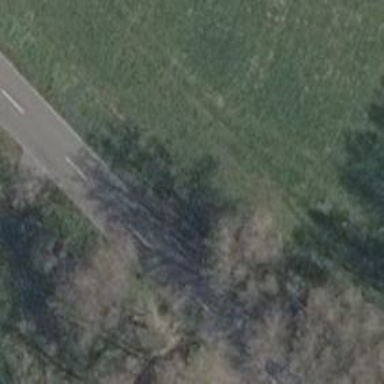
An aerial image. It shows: Row of deciduous broadleaved trees.